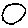
Label: circle